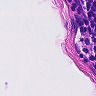
Metastatic tissue present: no